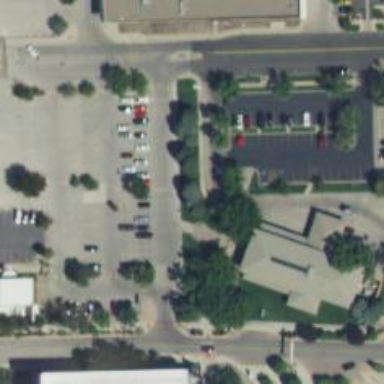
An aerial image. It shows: Parking space.